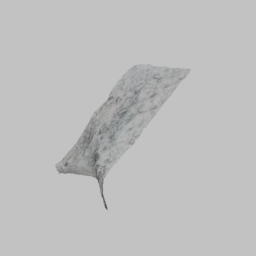
Label: nature